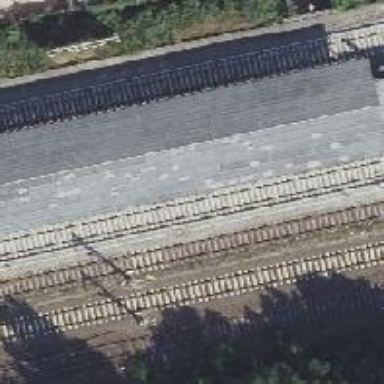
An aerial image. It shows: Light rail railway line with electrified rails.